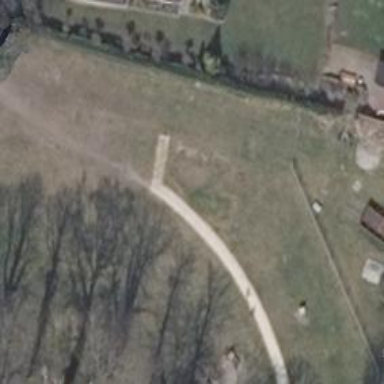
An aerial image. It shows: Compacted footway.